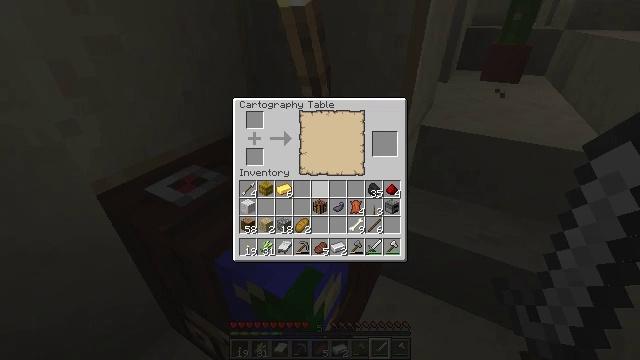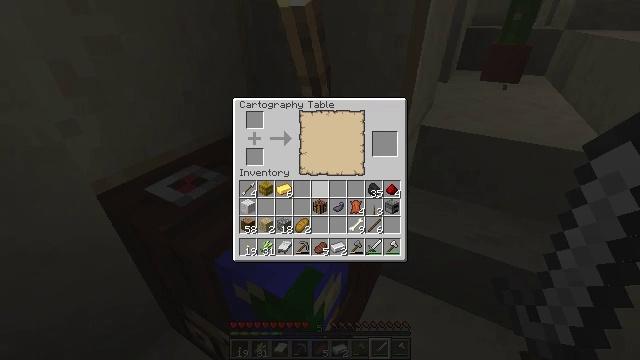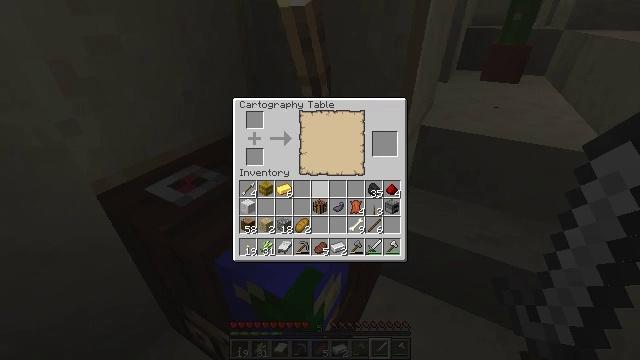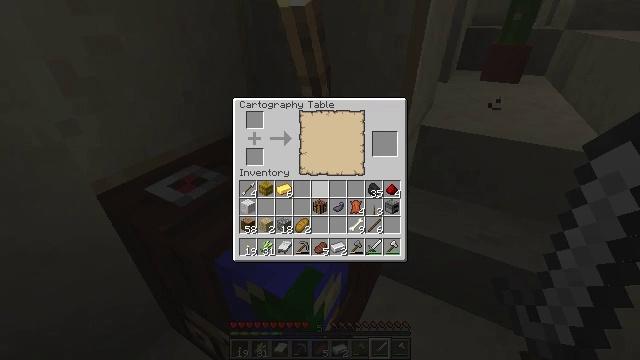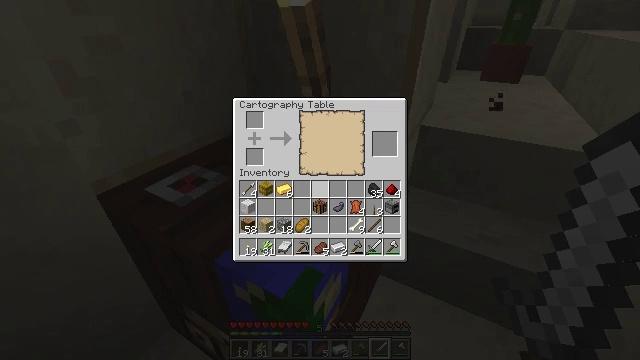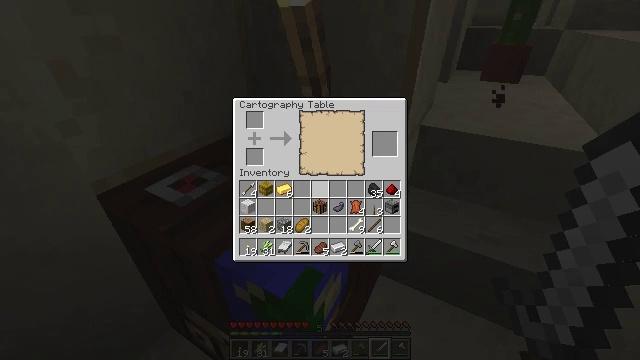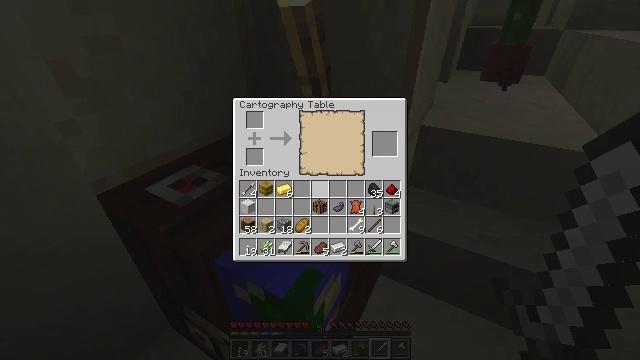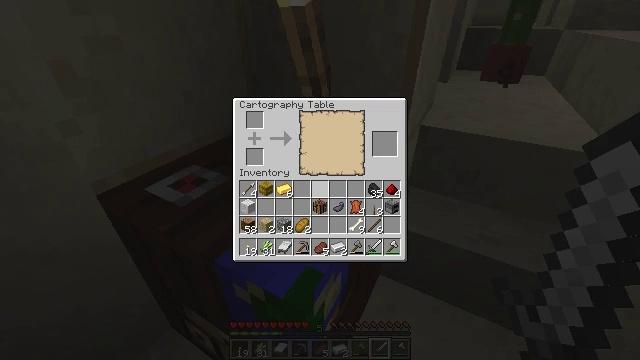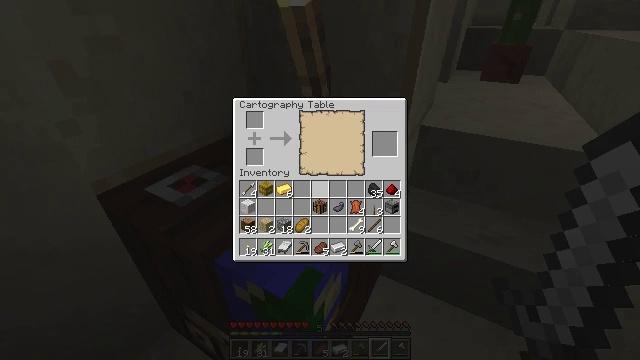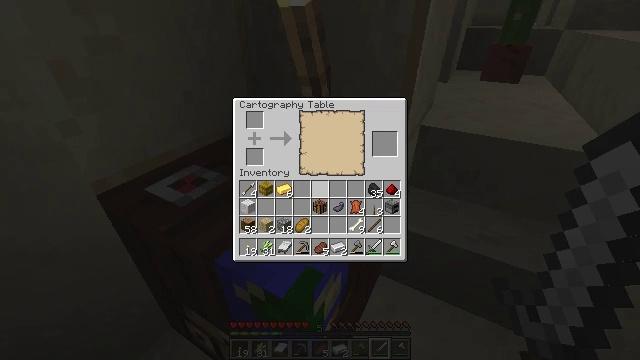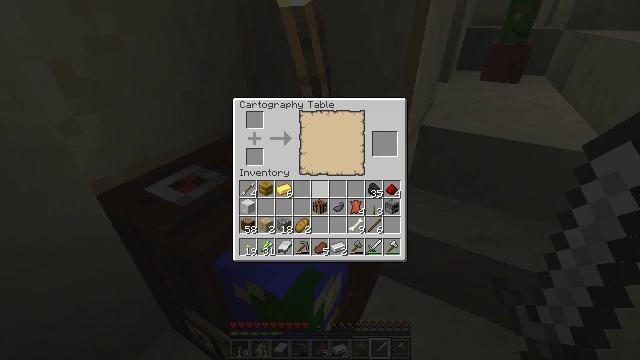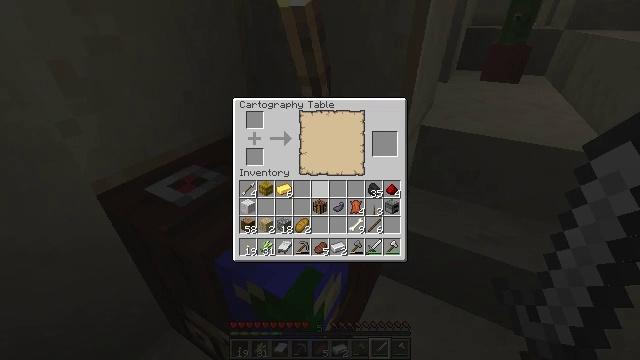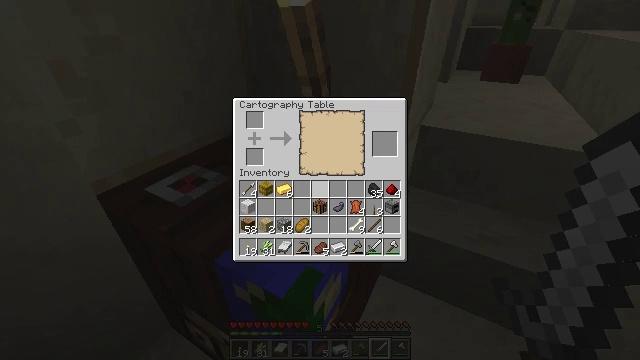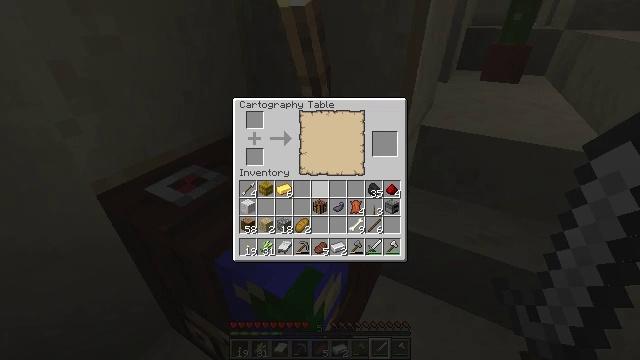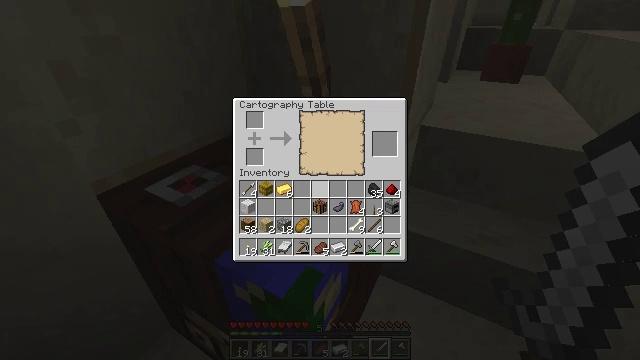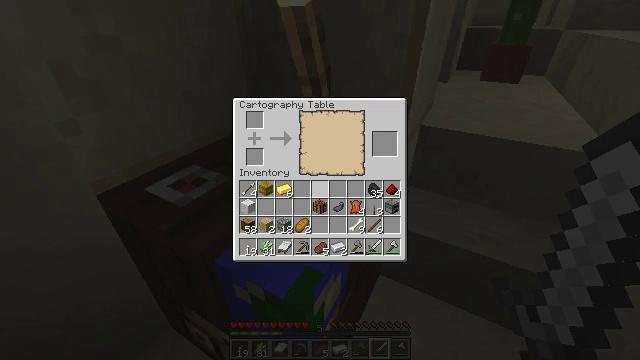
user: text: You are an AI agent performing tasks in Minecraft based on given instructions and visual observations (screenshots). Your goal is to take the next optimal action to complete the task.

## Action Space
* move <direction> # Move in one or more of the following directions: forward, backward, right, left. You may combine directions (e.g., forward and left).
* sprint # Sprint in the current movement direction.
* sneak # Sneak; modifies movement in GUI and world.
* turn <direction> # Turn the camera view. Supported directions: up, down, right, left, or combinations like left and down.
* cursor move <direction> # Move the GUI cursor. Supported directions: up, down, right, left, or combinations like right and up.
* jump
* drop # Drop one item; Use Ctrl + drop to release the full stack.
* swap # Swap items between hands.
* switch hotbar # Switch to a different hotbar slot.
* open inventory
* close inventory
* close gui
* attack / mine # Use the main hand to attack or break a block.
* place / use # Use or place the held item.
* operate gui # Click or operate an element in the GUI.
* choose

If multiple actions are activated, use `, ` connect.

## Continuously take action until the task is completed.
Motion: motion action
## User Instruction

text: Break the smooth sandstone slab to collect it.
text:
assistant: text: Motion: no_op
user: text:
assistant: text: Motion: no_op
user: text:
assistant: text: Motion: no_op
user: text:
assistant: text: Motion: no_op
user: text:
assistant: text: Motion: no_op
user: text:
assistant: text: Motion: no_op
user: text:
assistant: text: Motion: no_op
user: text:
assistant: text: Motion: no_op
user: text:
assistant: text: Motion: no_op
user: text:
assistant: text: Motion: no_op
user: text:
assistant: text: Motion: no_op
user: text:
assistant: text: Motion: no_op
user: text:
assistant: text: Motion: no_op
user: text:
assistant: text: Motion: no_op
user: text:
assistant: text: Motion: no_op
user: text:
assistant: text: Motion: no_op
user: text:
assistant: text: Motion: no_op
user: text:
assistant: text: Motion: no_op
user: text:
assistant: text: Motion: no_op
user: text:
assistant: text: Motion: no_op
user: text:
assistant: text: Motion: no_op
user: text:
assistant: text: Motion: no_op
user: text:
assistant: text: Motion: no_op
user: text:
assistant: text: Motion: no_op
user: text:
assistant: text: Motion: no_op
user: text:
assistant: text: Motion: no_op
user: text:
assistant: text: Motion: no_op
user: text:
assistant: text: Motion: no_op
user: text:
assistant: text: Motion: no_op
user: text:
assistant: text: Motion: close inventory